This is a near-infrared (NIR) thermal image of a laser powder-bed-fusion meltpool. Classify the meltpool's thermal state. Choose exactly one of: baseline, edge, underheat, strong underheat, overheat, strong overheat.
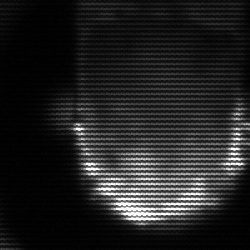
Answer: baseline